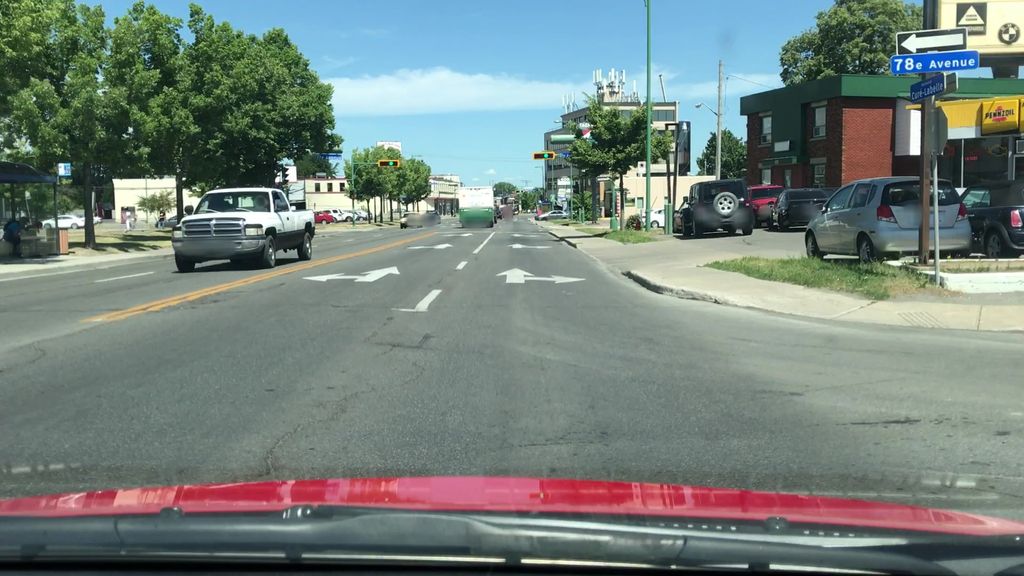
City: montreal